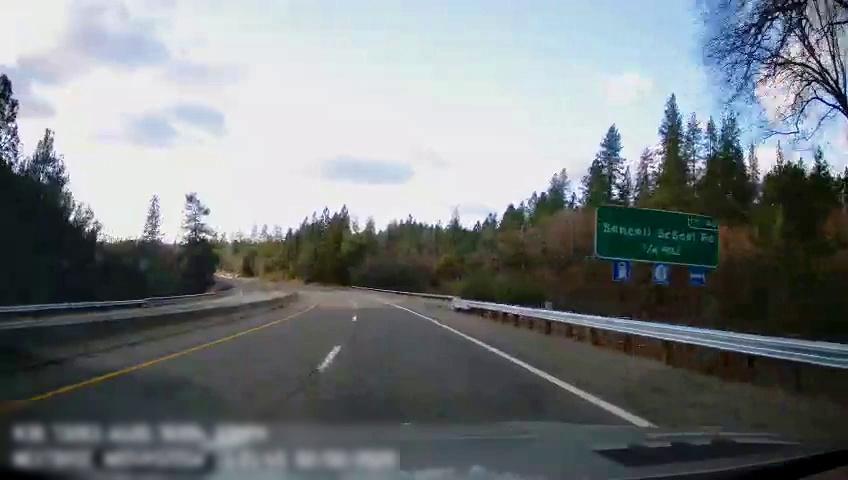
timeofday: Day
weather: Sunny
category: Drivable Space
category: Drivable Space
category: Lanes | Alternate Lane
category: Lanes | Current Lane
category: Lanes | Alternate Lane
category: Traffic | Signs
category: Traffic | Signs
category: Traffic | Signs
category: Traffic | Signs